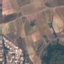
Land use / land cover: PermanentCrop